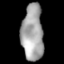
Tissue: skin
Cell type: Epithelial cells
Senescence score: 0.1955
Nuclear area (px): 1190
Mean DAPI intensity: 164.619